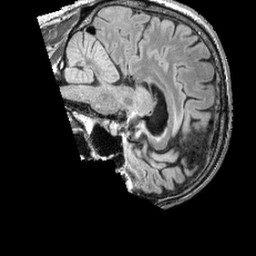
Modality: FLAIR
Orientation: sagittal
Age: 64
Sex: male
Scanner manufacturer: siemens
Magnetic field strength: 3 T
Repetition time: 5 s
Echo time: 0.387 s